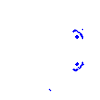
Particle: proton